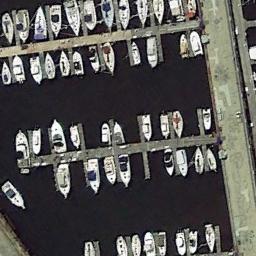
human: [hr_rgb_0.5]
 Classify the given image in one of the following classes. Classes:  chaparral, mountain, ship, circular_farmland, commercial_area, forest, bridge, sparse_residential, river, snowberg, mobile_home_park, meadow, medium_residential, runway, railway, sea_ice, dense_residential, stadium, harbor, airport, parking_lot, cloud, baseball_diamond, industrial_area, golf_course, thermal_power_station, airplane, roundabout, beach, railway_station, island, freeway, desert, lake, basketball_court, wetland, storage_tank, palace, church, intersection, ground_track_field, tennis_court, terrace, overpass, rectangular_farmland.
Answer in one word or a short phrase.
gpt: harbor